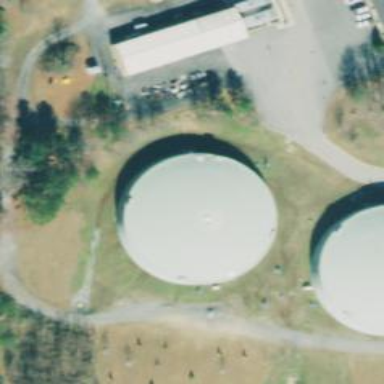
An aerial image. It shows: Storage tank that is man-made.